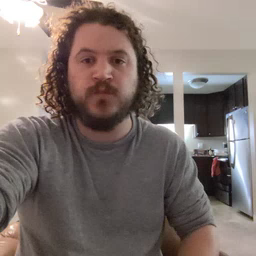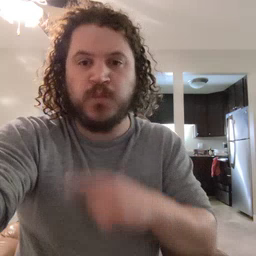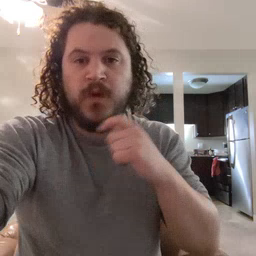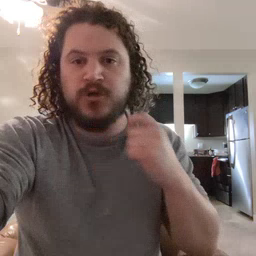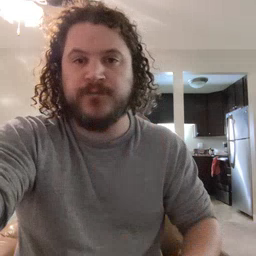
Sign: dryer